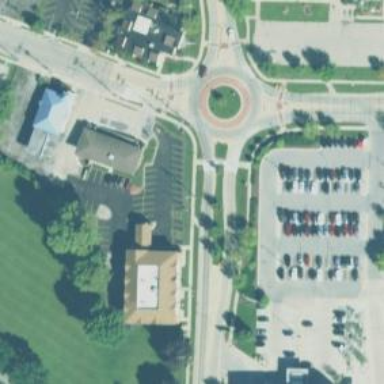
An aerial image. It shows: Secondary road leading to roundabout.